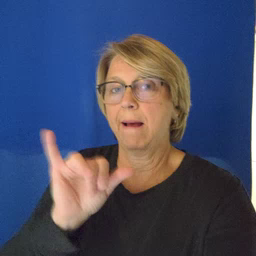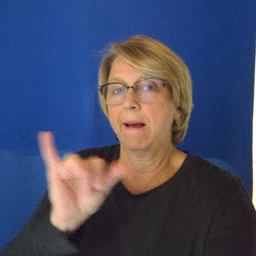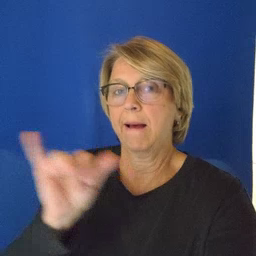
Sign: like